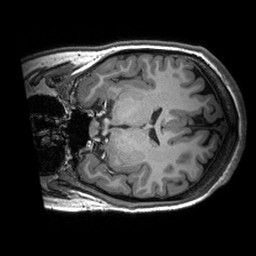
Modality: T1w
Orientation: coronal
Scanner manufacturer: siemens
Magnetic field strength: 3 T
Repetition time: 2.53 s
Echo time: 0.00288 s